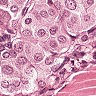
Metastatic tissue present: yes